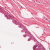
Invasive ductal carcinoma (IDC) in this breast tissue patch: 0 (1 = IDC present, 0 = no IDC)